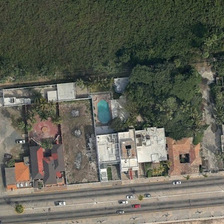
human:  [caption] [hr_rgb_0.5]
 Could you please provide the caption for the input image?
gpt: the swimming pool is surrounded by lush trees,on the side of the beach .

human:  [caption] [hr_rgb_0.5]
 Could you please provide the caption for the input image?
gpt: many grey brown buildings are near the swimming pool .

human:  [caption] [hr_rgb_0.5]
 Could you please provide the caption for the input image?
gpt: some buildings and green trees are in a resort between a road and many green trees .

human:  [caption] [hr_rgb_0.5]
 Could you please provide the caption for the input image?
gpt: some buildings and green trees are in a resort between a road and many green trees .

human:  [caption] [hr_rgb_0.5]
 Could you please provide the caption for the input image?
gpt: the swimming pool is surrounded by lush trees,on the side of the beach .